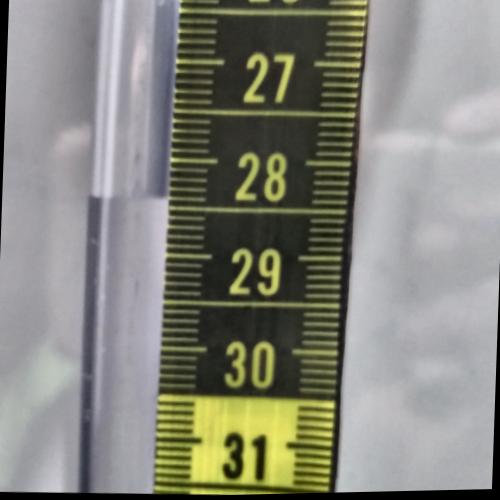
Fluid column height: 28.4 cm